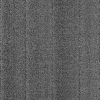
Atmospheric dust classification: dusty